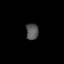
Tissue: lung
Cell type: Epithelial cells
Senescence score: 0.1694
Nuclear area (px): 201
Mean DAPI intensity: 85.005